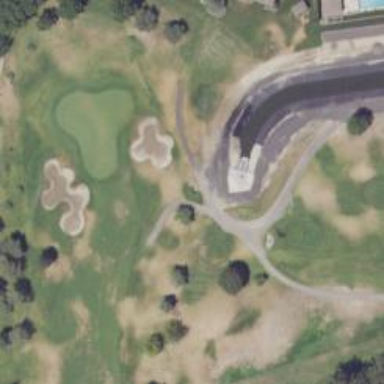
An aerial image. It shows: Path designated for golf carts.